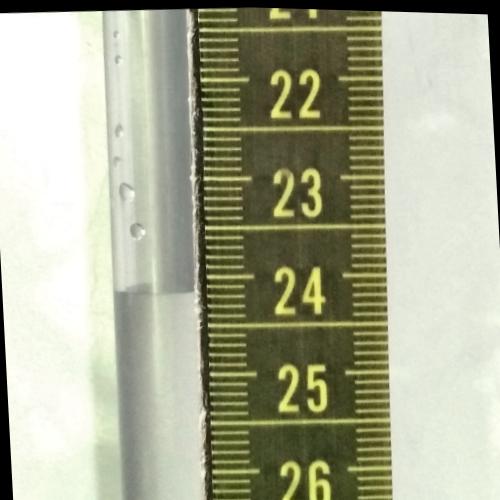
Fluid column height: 24.2 cm